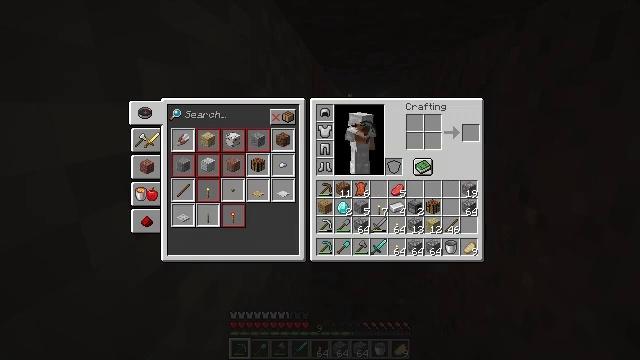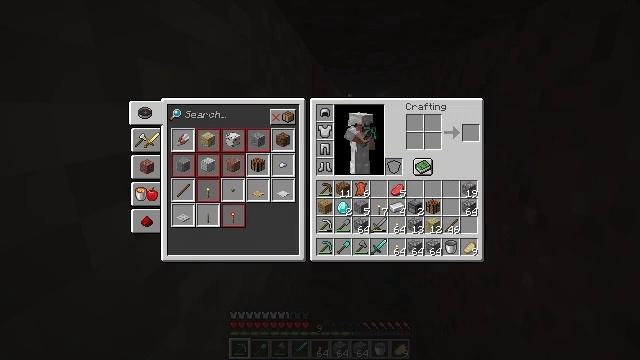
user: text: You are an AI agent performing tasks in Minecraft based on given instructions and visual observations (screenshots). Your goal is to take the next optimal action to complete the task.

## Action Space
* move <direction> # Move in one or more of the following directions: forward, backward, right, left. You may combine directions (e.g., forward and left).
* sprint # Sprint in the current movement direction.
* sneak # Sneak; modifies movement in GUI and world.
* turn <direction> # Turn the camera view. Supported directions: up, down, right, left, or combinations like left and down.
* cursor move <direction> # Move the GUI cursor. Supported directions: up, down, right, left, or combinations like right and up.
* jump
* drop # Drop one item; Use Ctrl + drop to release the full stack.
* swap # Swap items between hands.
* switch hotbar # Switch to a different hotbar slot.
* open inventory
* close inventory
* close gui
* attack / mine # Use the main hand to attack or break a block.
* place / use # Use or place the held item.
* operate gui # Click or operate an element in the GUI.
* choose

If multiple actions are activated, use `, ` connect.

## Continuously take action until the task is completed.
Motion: motion action
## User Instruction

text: Drop a redstone.
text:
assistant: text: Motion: no_op
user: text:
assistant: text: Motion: no_op